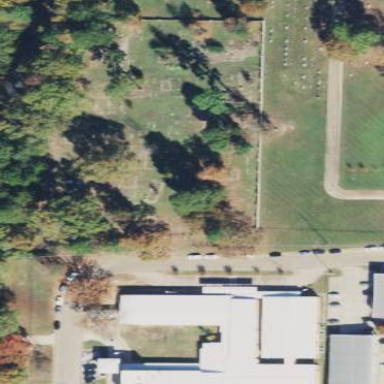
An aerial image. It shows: Cemetery.